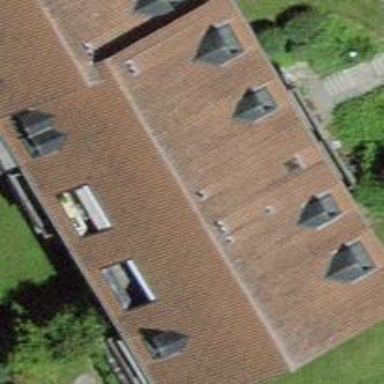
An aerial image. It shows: Gabled roof made of roof tiles on apartment building.